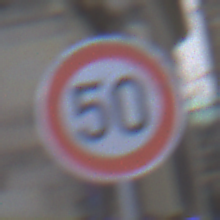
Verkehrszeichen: Geschwindigkeit50
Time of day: MorningAfternoon
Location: Outdoor (Urban)
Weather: PartlyCloudy
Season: NotSpecified
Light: Natural